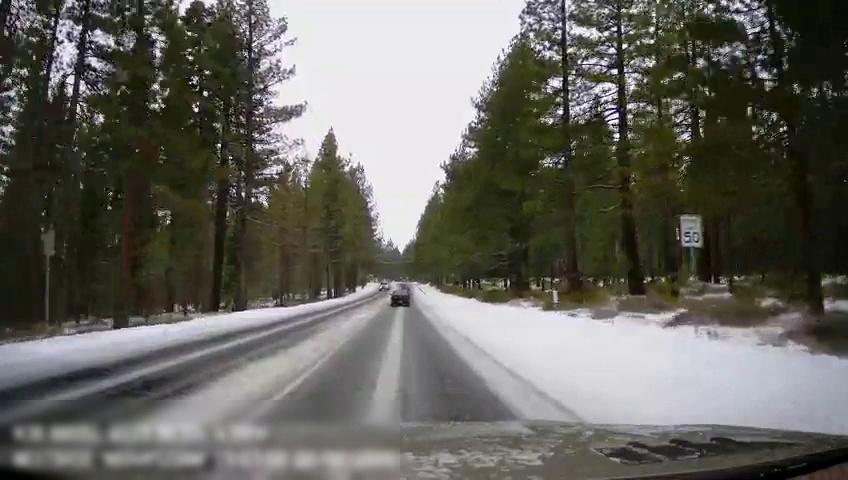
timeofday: Day
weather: Snowy
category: Drivable Space
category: Vehicles | SUV
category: Vehicles | Car
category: Traffic | Signs